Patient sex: M
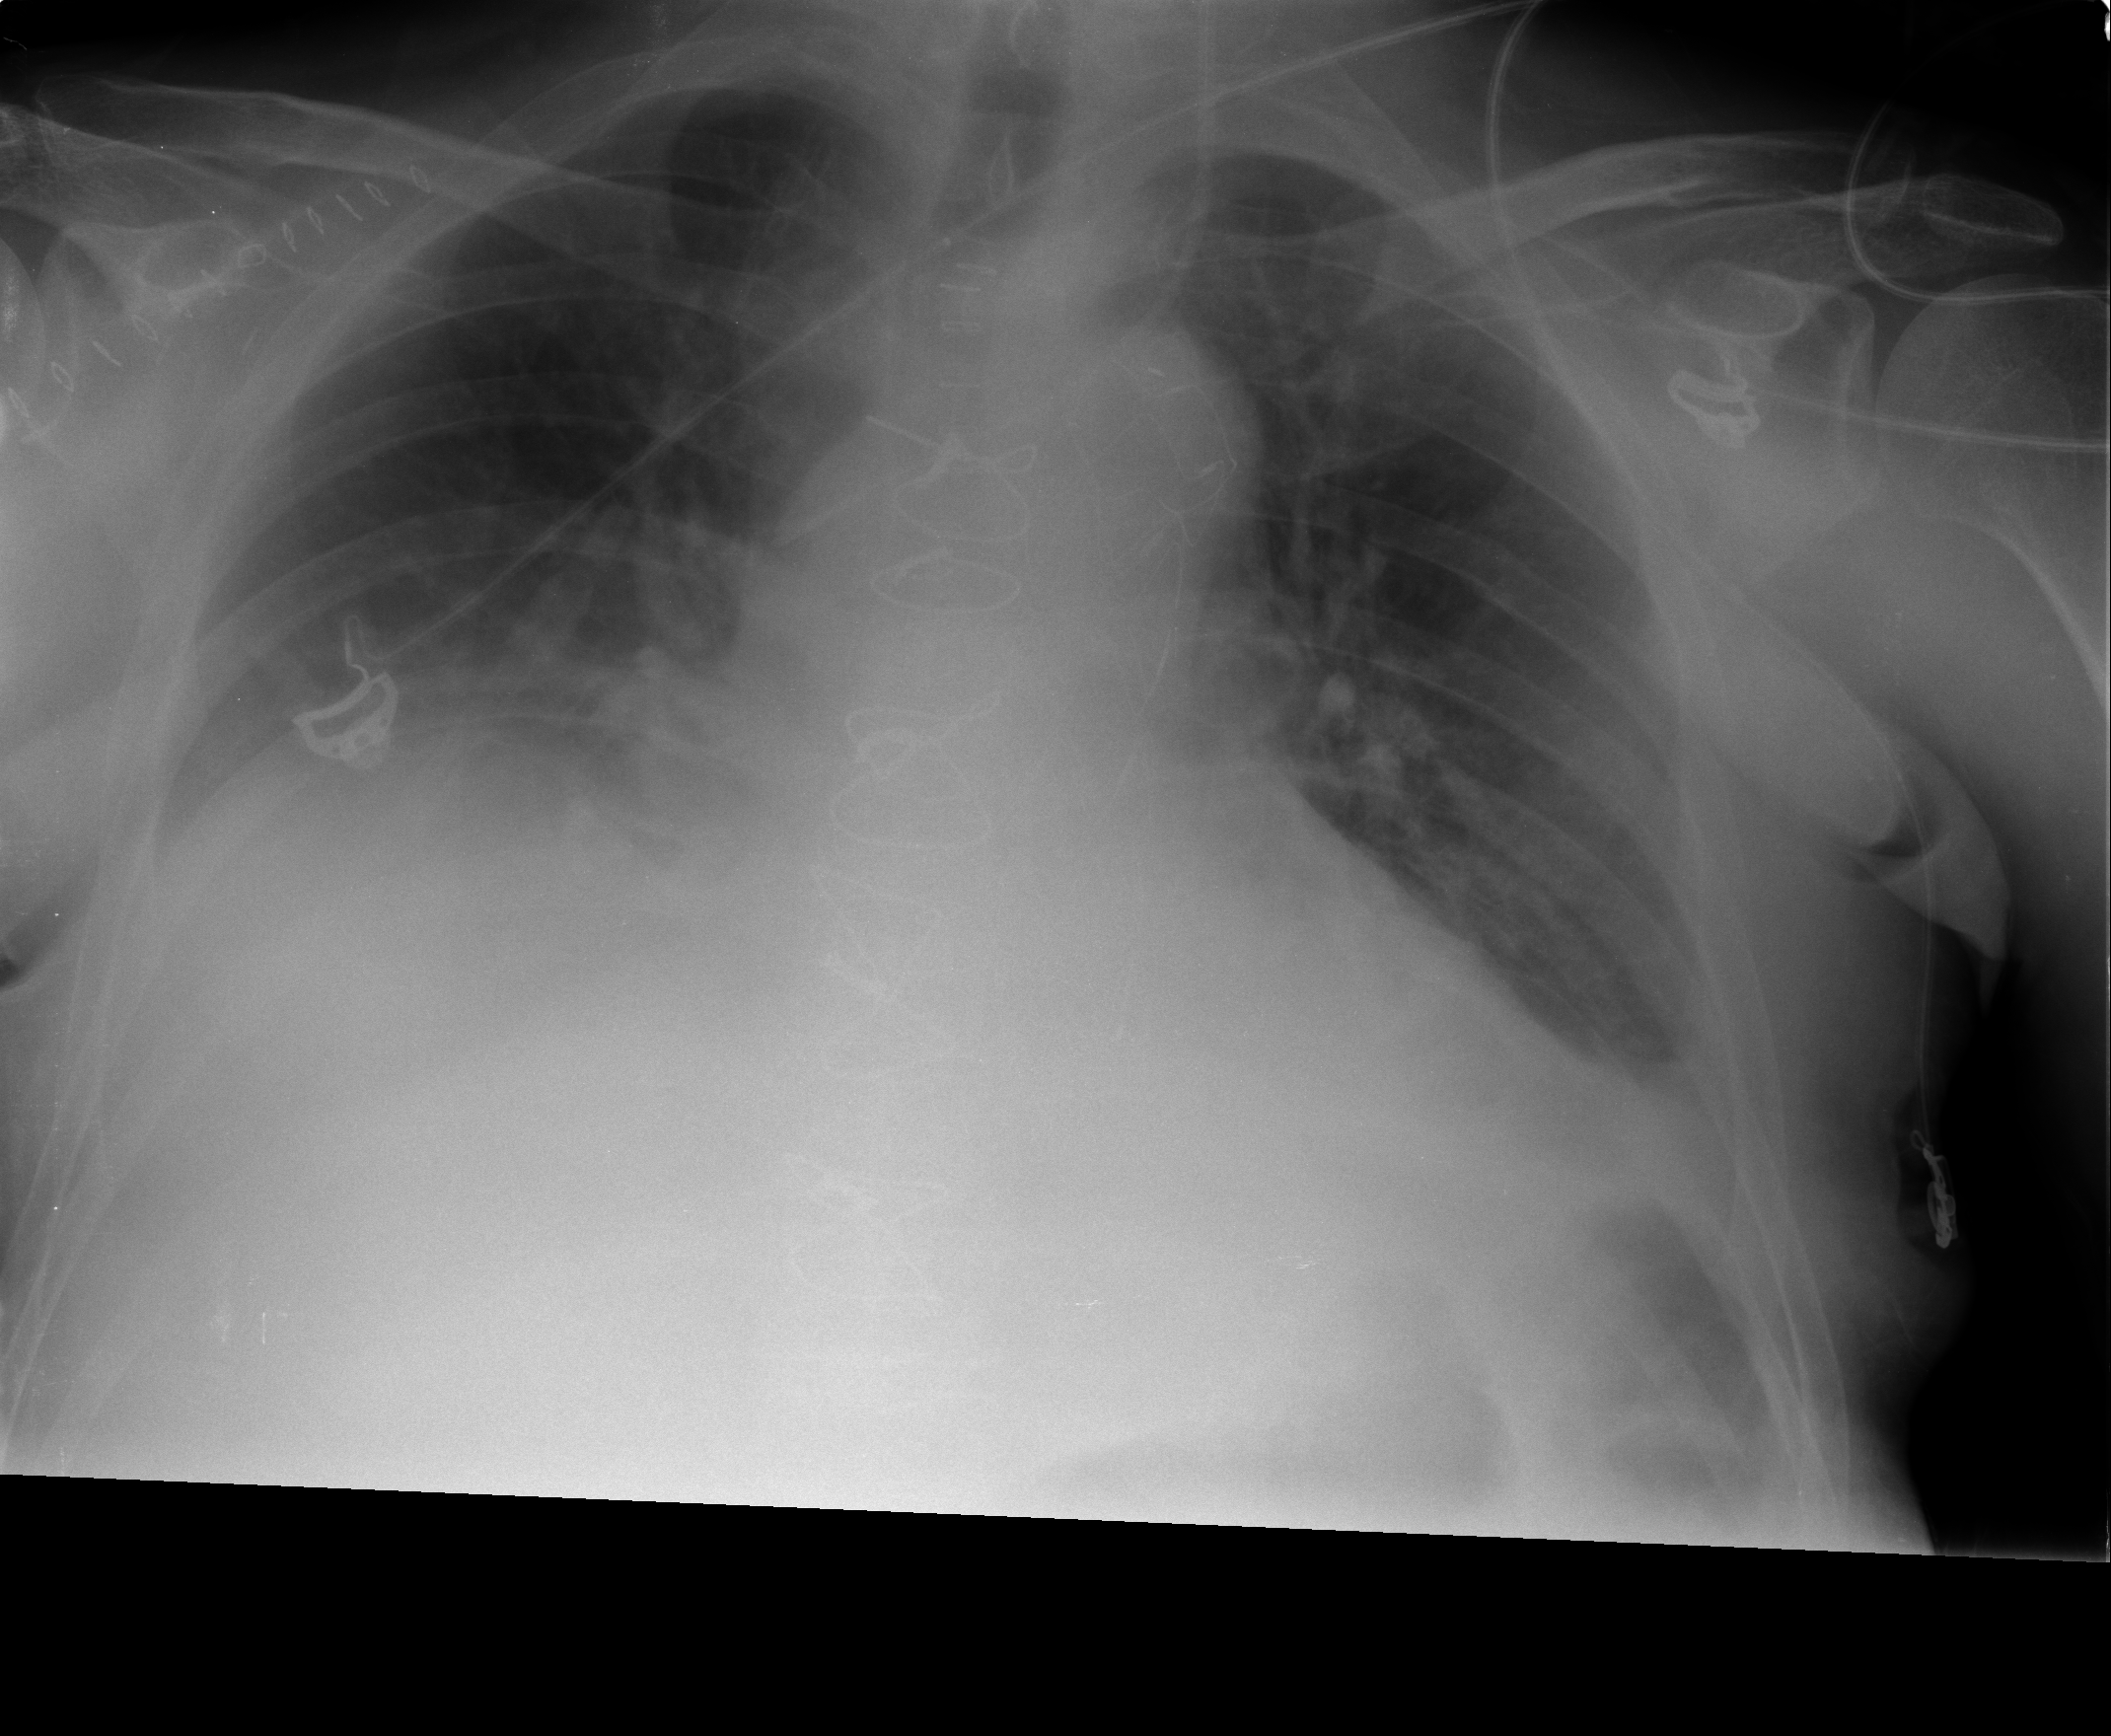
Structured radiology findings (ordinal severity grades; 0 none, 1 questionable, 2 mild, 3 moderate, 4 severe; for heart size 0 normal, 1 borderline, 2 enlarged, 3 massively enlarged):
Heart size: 0
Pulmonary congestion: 2
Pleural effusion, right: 3
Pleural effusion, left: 0
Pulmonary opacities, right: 0
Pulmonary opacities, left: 0
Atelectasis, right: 2
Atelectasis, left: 2